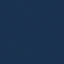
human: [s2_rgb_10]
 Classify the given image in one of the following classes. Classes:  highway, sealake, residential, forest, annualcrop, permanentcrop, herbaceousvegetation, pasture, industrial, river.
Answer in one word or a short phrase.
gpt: SeaLake